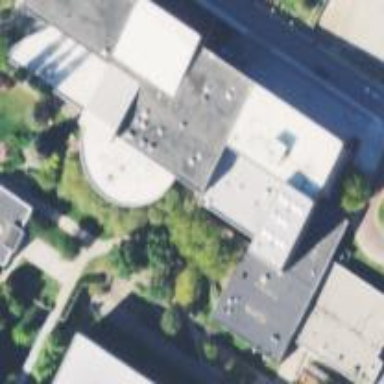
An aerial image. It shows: University building.